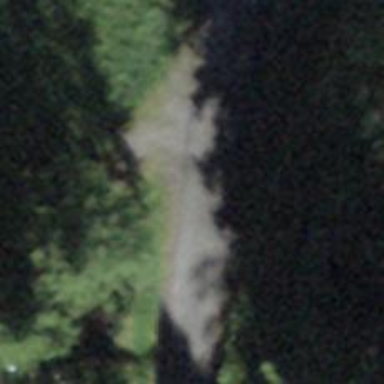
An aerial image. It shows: Well-maintained track road with grade 1 tracktype.